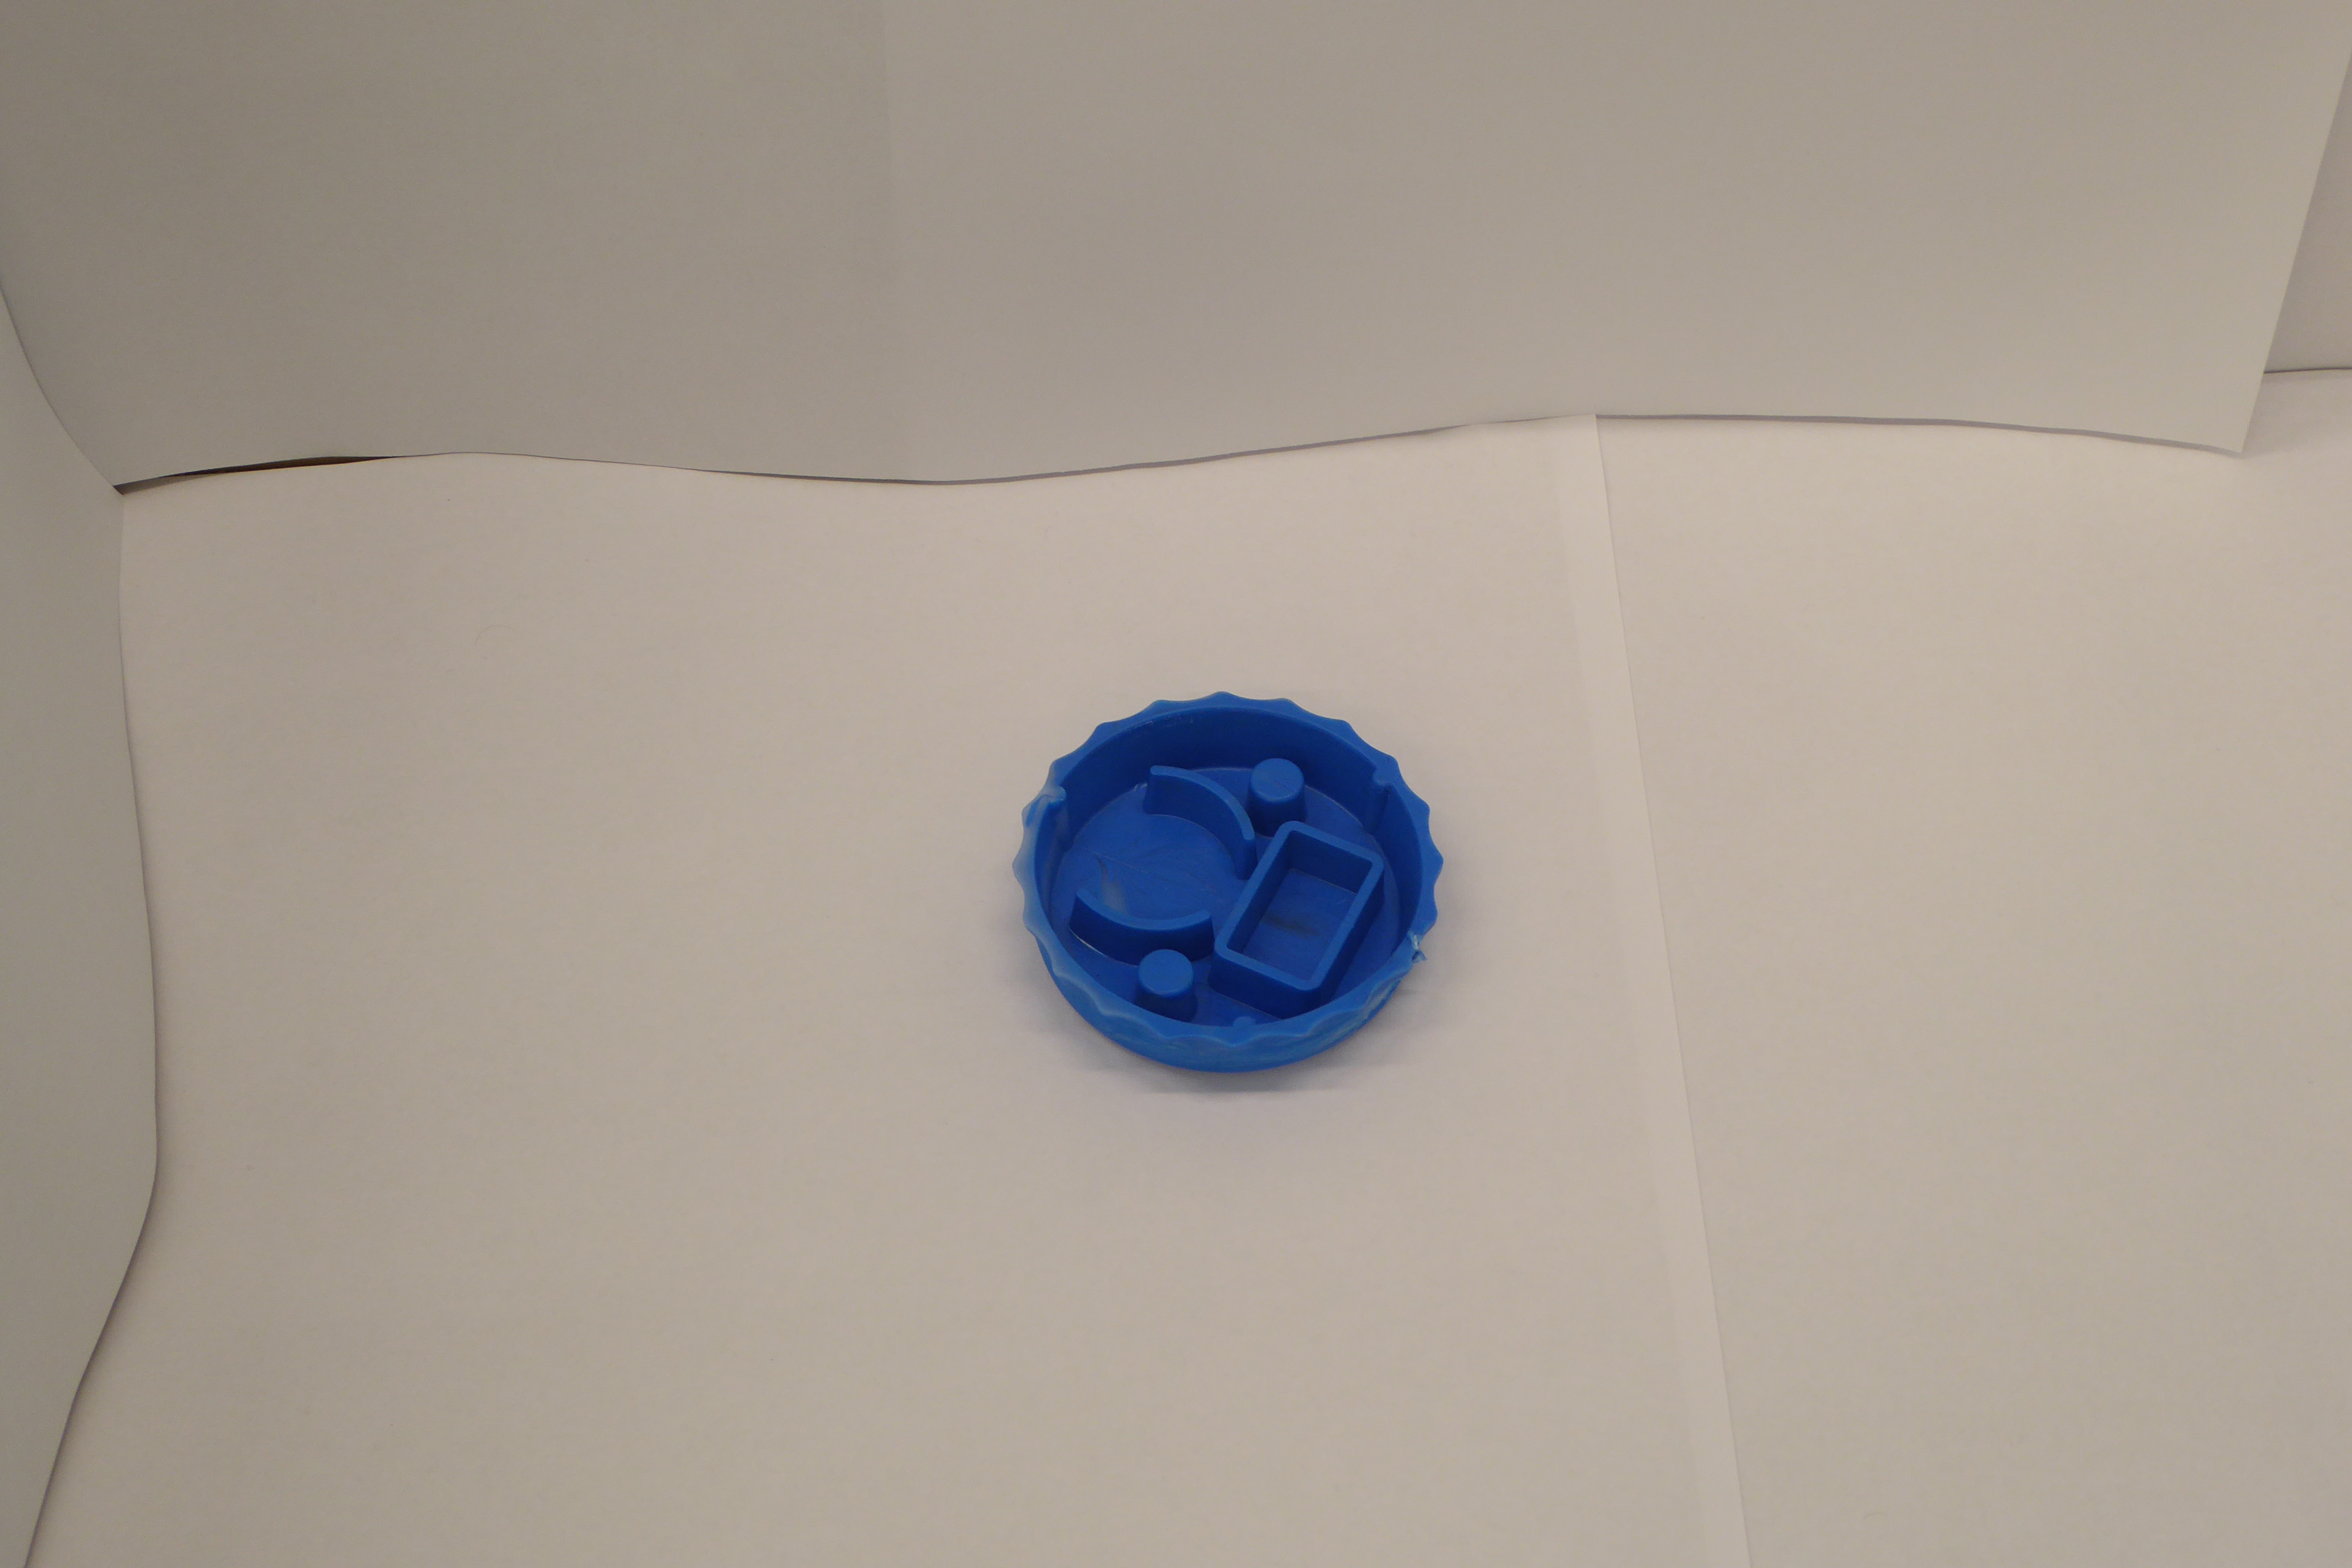
Label: Bottle Opener - Cover